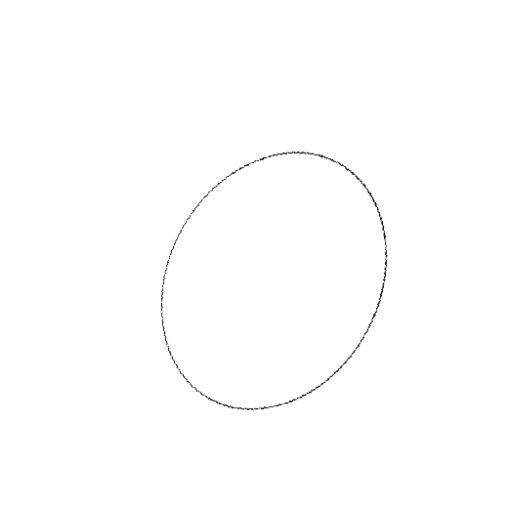
Crossing number: 0